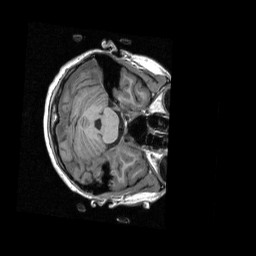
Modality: T1w
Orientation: axial
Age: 26
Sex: female
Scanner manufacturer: siemens
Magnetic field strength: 3 T
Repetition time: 2.3 s
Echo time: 0.00298 s